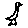
Label: bird